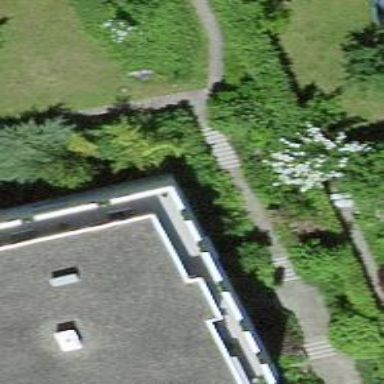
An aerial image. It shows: Set of steps made of paving stones.